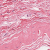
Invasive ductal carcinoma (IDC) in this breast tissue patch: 0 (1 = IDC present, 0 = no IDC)